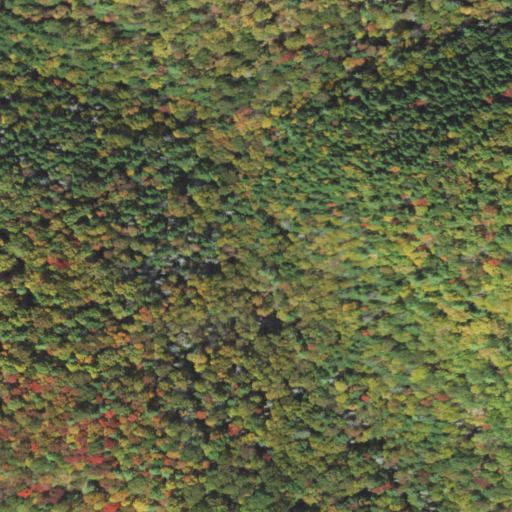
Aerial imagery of gap in Pennsylvania named Hosterman Gap containing deciduous forest, evergreen forest, and mixed forest